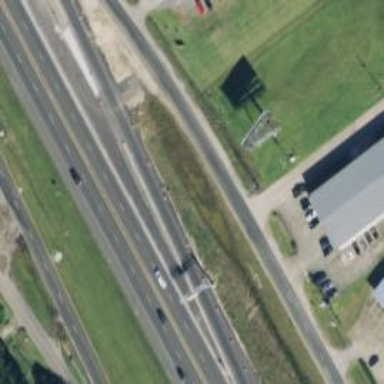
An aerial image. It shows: Tertiary road with frontage road along it.